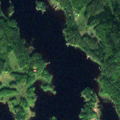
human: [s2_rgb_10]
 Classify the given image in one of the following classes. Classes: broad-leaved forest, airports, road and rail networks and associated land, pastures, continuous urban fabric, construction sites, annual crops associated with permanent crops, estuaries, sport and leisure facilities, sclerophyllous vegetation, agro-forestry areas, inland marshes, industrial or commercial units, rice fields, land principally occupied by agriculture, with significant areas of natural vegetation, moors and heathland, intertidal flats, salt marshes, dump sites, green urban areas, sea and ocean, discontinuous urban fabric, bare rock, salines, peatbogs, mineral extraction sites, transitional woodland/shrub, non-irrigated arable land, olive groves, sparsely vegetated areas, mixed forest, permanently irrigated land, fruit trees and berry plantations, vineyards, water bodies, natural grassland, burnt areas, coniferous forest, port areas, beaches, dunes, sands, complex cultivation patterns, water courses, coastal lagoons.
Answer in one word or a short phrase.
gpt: broad-leaved forest, coniferous forest, mixed forest, water bodies